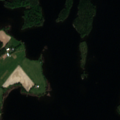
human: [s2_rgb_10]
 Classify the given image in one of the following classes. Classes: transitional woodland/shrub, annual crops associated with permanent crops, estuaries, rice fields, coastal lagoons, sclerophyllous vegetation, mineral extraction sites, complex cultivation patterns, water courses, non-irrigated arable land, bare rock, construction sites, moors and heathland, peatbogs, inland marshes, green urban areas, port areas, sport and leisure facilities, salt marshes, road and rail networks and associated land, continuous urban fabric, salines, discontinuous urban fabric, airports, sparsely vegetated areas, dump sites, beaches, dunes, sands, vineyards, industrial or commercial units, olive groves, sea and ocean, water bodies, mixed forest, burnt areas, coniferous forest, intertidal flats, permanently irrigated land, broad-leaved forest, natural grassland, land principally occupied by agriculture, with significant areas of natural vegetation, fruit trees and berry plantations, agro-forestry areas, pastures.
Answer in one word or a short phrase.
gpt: non-irrigated arable land, coniferous forest, mixed forest, water bodies